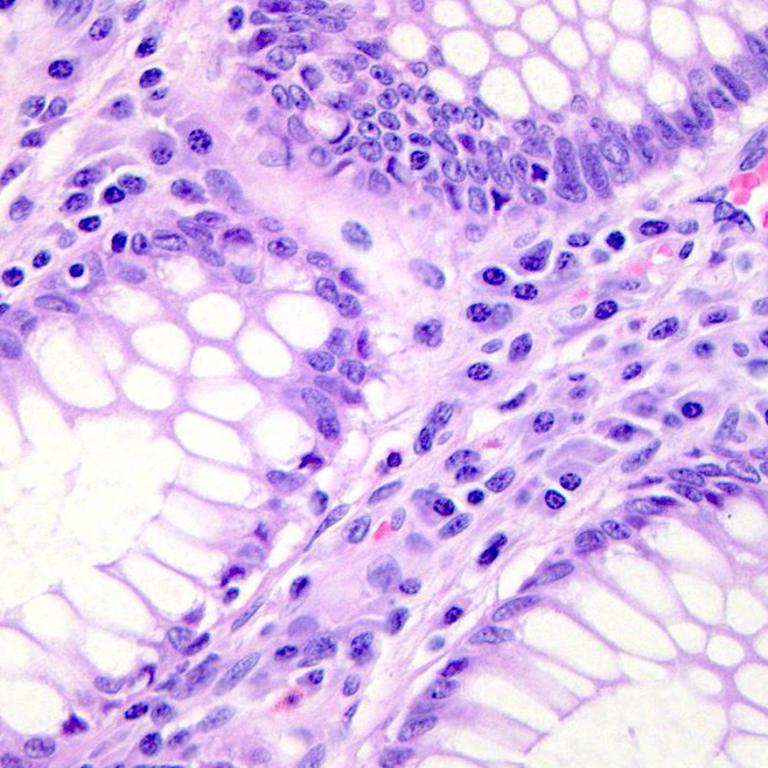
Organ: colon
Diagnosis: benign